Aerial crown-view tile of a tropical tree (Barro Colorado Island, Panama), acquired 20240611:
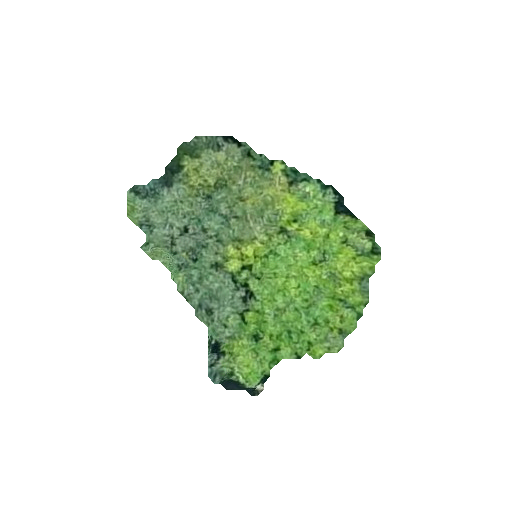
Species: Protium panamense
GBIF accepted scientific name: Protium panamense
Crown area: 62.566 m²